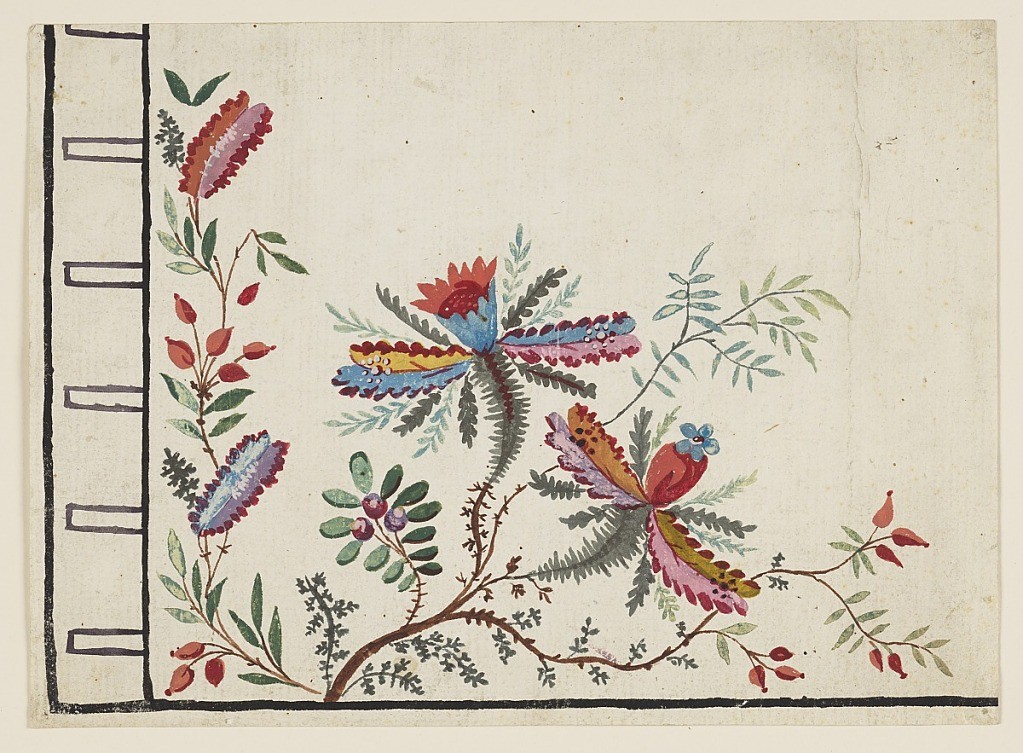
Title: Design for Embroidery, Corner of Gentleman's Waistcoat
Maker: Jean-Baptiste Pillement, French, 1728–1808
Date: ca. 1785
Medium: Brush and gouache, watercolor on cream laid paper
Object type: Drawing
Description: Lower left section of a man's waistcoat or gilet featuring red, blue, yellow, pink, orange, and purple flowers. In the Chinese manner of Jean-Baptiste Pillement. Buttonholes indicated at the left.